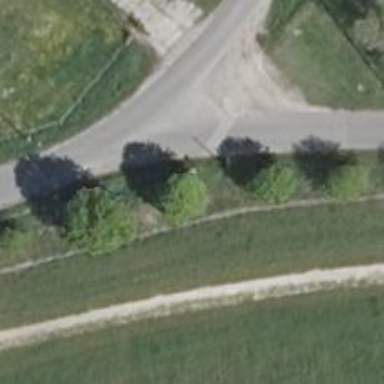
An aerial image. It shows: Row of deciduous broadleaved trees.